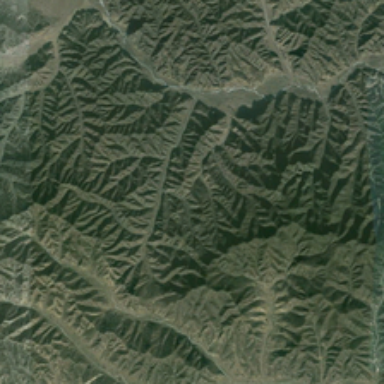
There are two valleys with roads passing through between ridges .